Question: I have a UIScrollView inside a UIView and another UIView (the container view) inside the scroll view. Before adaptive layout I pinned the scroll view to fit the external view and set the width and height of the container view (that was pinned to the scroll view too). In this way I could vertically scroll the view.

Now, with adaptive layout, I can't set width because of different screen sizes... which constraint do I have to set up? The only solution I could think was to set width programmatically to the screen size...
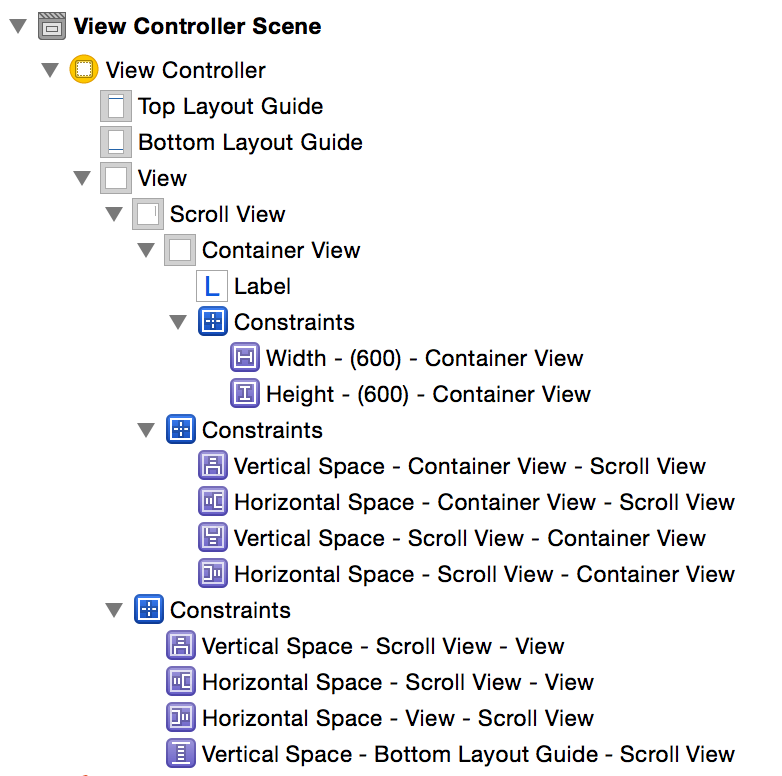
Answer: Constrain the container view's width to be equal to the root-level view's width. Remove the container view's hard-coded width constraint.